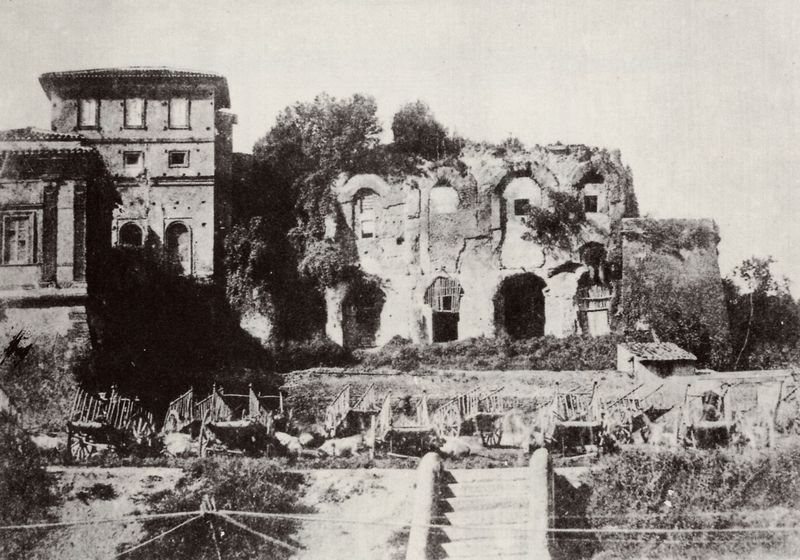
Titel: Rom, die nordwestliche Ecke des Palatins
Künstler: Ludovico Tuminello
Standort: Rom
Institution: Archivio Fotografico Comunale
Schlagwörter: baum, blätter, dunkel, himmel, laub, schatten, weiß, bäume, fenster, grau, hell, holz, licht, schwarz, säule, tür, anlage, dach, gebäude, gras, haus, schloss, weg, wiese, zaun, alt, wand, architektur, stein, bild, erde, gräser, häuser, busch, büsche, gebüsch, gitter, hütte, sonne, sträucher, höhle, renaissance, karren, räder, schuppen, turm, garten, bogen, fassade, italien, türen, mast, ernte, trocken, hang, leer, dächer, mauer, ziegel, fuhrwerke, speichen, holzkarren, rad, schubkarren, wagen, krieg, seile, treppe, zerstörung, stufen, tor, foto, fotografie, photographie, bögen, verfall, eingang, ruine, wohnhaus, scheune, palast, kabel, schwarzweiss, scharz, ruinen, löcher, photo, gemäuer, villa, gesims, efeu, anwesen, mauern, landhaus, rundbögen, unkraut, zerstört, plateau, aufnahme, verfallen, toskana, waagen, fuhrwerk, leiterwagen, weinberg, parkplatz, drähte, brückentor, rundbau, kastell, italienisch, zugemauert, landvilla, unbewohnt, runie, vernachlässigt, überwachsen, mauwen, vernachläasigt